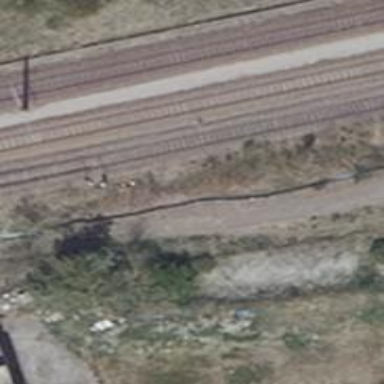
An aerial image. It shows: Railway signal.